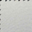
Piece: xx